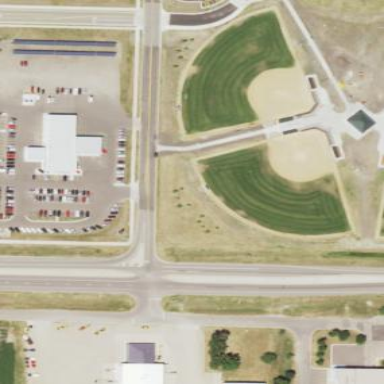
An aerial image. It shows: Pitch designated for baseball and softball activities.